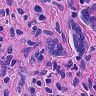
Metastatic tissue present: yes